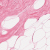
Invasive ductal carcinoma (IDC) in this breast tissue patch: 0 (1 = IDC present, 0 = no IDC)